Question: How would I split males and females and count those under 21?

So far I have this (but the values are not correct):
'''
SELECT
COUNT( if(gender='M', 1, 0) ) AS males,
COUNT( if(gender='F', 1, 0) ) AS females
FROM
dependent
WHERE
YEAR(CURRENT_TIMESTAMP) - YEAR(dob) - (RIGHT(CURRENT_TIMESTAMP, 5) < RIGHT(dob, 5)) < 21
'''
output should be like this:
Males | Females
1 | 2
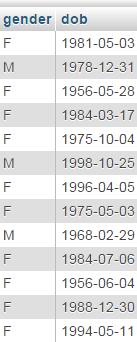
Answer: The best way to count different values is using GROUP BY. You will get multiple rows, instead of columns, but generally this is the standard approach.
Additionally for querying the age, the best approach is to calculate a target date based on the current date and search for that, ensuring that indexes are usable on the dob column.
'''
SELECT
COUNT(*), gender
FROM
dependent
WHERE
dob >= DATE_SUB(CURDATE(), INTERVAL 21 YEAR)
GROUP BY gender;
'''
<URL>
<URL>